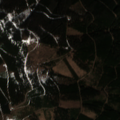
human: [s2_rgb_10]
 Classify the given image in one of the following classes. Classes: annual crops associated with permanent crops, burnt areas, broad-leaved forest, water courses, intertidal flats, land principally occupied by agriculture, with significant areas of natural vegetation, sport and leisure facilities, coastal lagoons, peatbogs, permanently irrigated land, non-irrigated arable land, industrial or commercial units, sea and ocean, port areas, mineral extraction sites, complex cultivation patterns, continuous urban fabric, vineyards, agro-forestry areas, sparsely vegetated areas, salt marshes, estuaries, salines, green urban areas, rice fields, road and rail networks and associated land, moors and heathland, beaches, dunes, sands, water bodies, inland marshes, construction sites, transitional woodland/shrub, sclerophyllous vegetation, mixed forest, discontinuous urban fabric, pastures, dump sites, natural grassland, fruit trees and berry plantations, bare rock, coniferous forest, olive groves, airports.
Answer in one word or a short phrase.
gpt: coniferous forest, transitional woodland/shrub